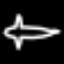
Label: airplane